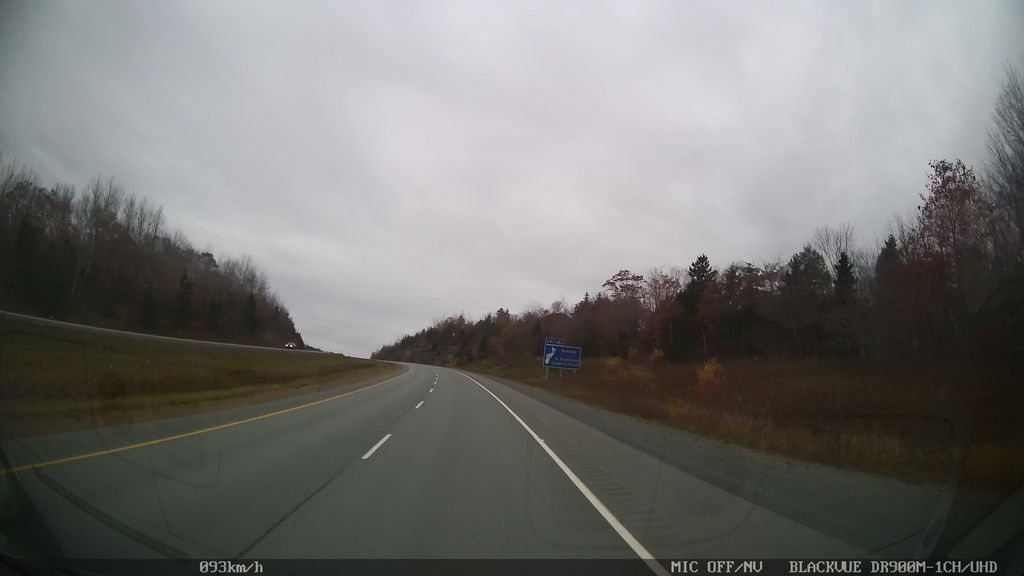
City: halifax